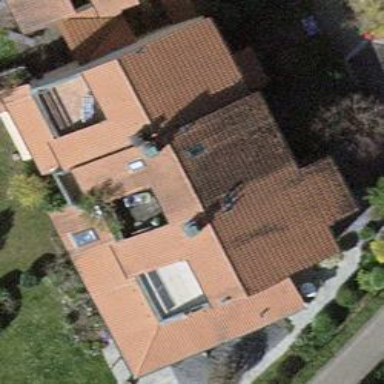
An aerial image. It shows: Building with pitched roof.